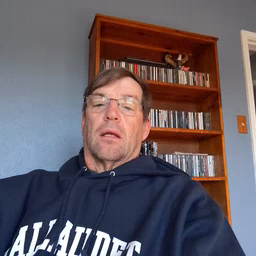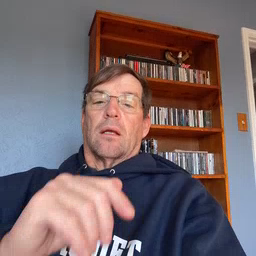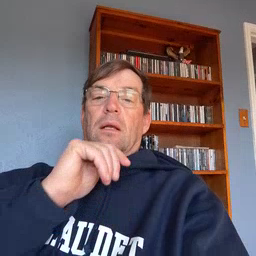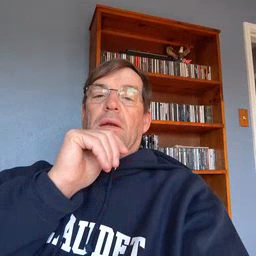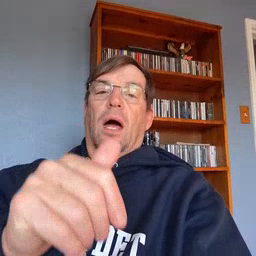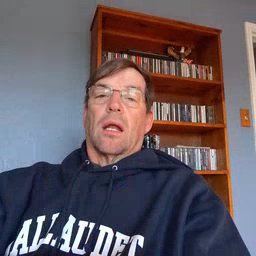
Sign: not